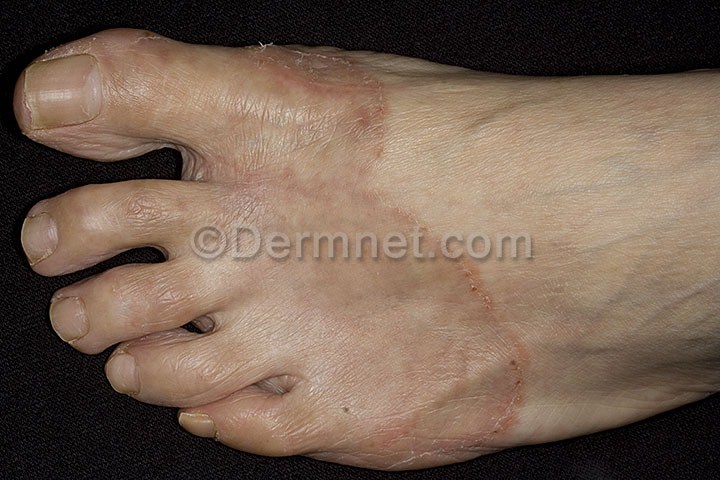
Disease: Tinea Ringworm Candidiasis and other Fungal Infections